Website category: sports
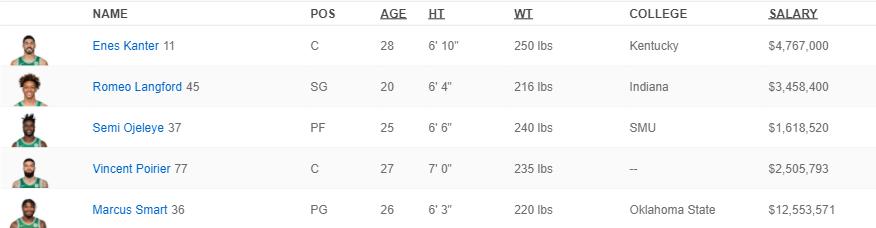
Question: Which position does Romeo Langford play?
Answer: SG

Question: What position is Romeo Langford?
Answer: SG

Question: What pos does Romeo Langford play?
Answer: SG

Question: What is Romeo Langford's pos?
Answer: SG

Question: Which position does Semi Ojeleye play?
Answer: PF

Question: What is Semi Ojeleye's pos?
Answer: PF

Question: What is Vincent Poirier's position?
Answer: C

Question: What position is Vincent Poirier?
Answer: C

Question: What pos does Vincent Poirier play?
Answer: C

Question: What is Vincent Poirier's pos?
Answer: C

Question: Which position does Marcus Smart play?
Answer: PG

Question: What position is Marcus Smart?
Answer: PG

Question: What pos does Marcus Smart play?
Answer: PG

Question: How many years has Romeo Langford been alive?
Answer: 20

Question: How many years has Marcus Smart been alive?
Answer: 26

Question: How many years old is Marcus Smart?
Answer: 26

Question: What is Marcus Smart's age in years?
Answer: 26

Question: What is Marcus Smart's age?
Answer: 26

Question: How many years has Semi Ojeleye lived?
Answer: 25

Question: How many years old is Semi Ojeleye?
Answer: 25

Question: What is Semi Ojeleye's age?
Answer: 25

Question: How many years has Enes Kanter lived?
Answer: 28

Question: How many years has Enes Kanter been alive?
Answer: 28

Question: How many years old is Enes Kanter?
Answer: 28

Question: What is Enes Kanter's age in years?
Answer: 28

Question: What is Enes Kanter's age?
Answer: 28

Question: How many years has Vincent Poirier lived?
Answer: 27

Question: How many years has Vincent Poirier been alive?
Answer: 27

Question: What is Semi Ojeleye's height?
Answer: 6' 6"

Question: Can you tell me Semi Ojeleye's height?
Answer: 6' 6"

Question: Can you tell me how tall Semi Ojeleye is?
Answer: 6' 6"

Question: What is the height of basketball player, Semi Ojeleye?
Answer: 6' 6"

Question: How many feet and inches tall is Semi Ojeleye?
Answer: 6' 6"

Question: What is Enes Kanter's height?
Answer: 6' 10"

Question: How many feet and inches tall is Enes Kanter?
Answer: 6' 10"

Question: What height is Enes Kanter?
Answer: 6' 10"

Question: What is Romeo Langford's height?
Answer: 6' 4"

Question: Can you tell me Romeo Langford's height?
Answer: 6' 4"

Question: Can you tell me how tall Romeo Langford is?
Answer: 6' 4"

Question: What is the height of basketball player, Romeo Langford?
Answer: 6' 4"

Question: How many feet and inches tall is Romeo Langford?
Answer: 6' 4"

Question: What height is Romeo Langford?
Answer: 6' 4"

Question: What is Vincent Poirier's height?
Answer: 7' 0"

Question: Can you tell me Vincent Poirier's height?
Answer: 7' 0"

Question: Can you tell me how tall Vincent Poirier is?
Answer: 7' 0"

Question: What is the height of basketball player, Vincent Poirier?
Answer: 7' 0"

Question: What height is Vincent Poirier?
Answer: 7' 0"

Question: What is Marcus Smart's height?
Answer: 6' 3"

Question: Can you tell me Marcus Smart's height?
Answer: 6' 3"

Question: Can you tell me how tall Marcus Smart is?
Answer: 6' 3"

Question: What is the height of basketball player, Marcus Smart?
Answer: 6' 3"

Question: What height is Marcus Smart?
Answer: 6' 3"

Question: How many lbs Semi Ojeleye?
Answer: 240 lbs

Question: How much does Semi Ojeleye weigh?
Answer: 240 lbs

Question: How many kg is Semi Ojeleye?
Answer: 240 lbs

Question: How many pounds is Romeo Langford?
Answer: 216 lbs

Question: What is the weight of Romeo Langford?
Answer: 216 lbs

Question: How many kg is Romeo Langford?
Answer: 216 lbs

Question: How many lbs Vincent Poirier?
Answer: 235 lbs

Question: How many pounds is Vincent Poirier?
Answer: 235 lbs

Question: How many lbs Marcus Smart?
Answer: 220 lbs

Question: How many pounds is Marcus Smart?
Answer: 220 lbs

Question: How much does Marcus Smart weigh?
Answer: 220 lbs

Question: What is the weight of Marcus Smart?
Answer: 220 lbs